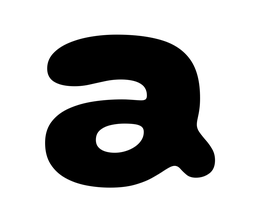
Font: Gluten_Bold